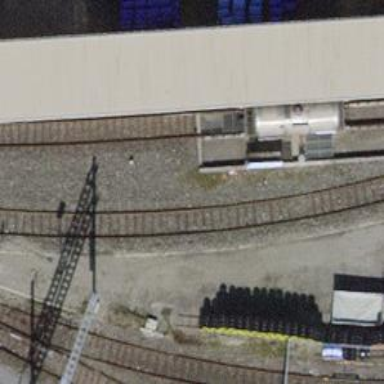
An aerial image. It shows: Single railway spur track.